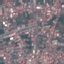
Label: Residential